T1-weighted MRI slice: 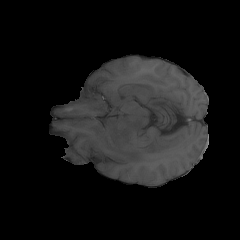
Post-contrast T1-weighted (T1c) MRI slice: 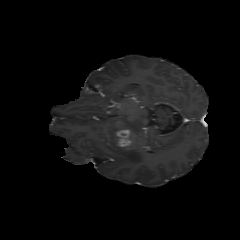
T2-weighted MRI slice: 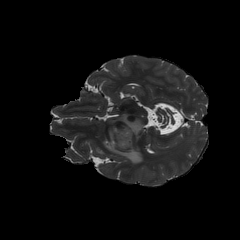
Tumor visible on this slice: yes